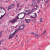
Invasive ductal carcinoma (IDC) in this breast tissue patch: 0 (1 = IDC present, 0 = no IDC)